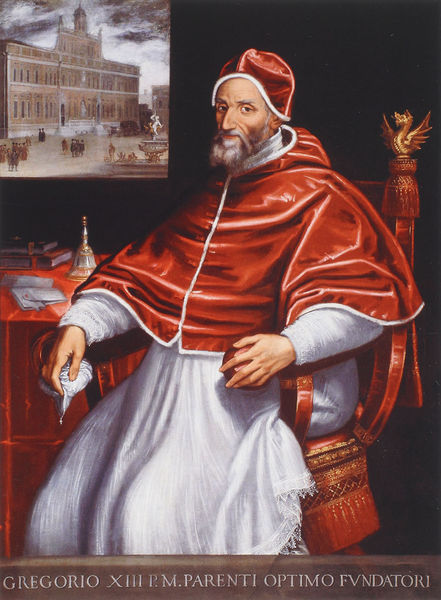
Titel: Gregor XIII. mit Blick auf den Platz vor dem Collegio Romano
Institution: Vatikan, Pontificia Università Gregoriana
Schlagwörter: mann, weiß, stuhl, rot, bart, jacke, mütze, bild, kirche, reich, bischof, papst, klingel, glocke, mittelalter, leo, drache, kurie, roter umhang, soutane, gregor